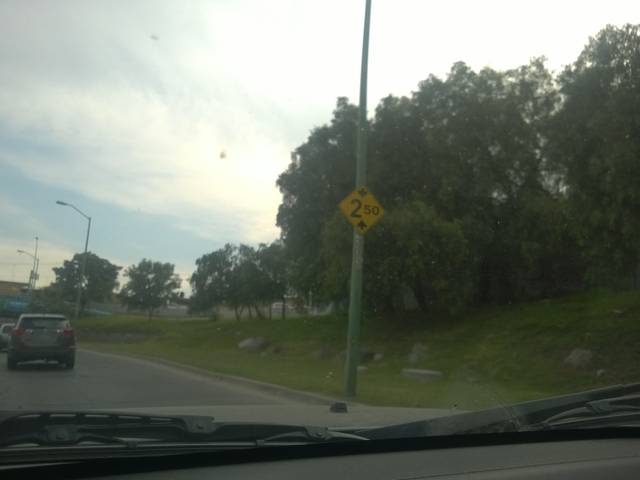
Region: Mexico
Coordinates: 21.141, -101.681